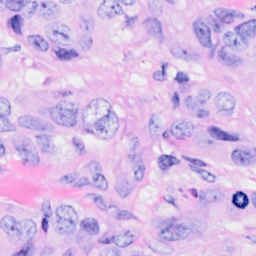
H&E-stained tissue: Breast